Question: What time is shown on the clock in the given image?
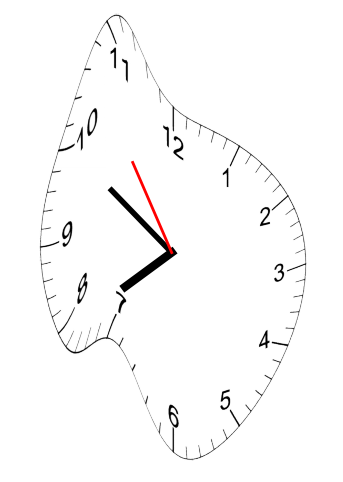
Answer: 07:49:54